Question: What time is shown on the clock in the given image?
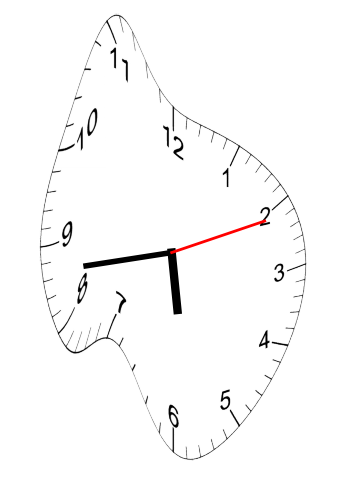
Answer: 05:43:11